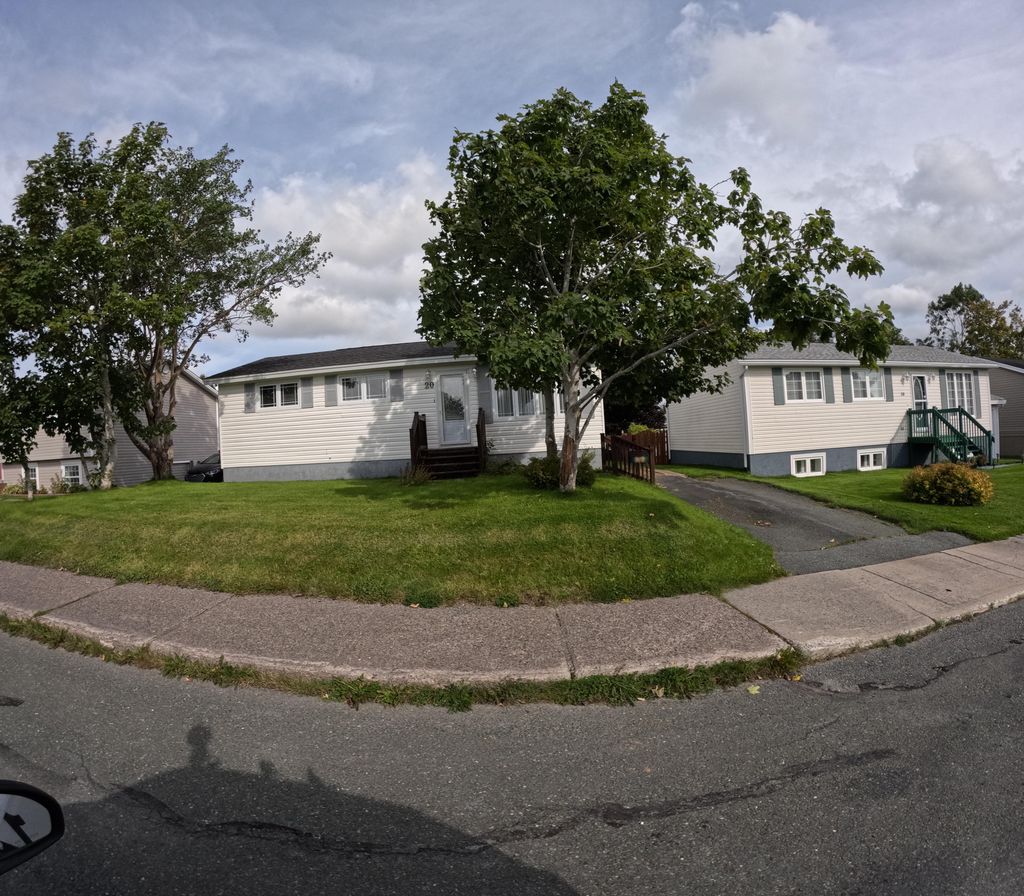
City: st_johns